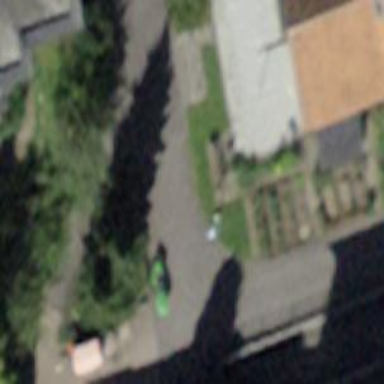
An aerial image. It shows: Bench.